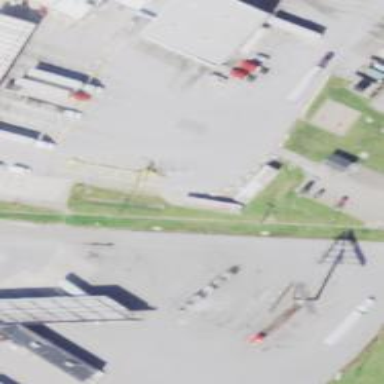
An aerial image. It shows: Weighbridge facility.